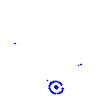
Particle: kaon